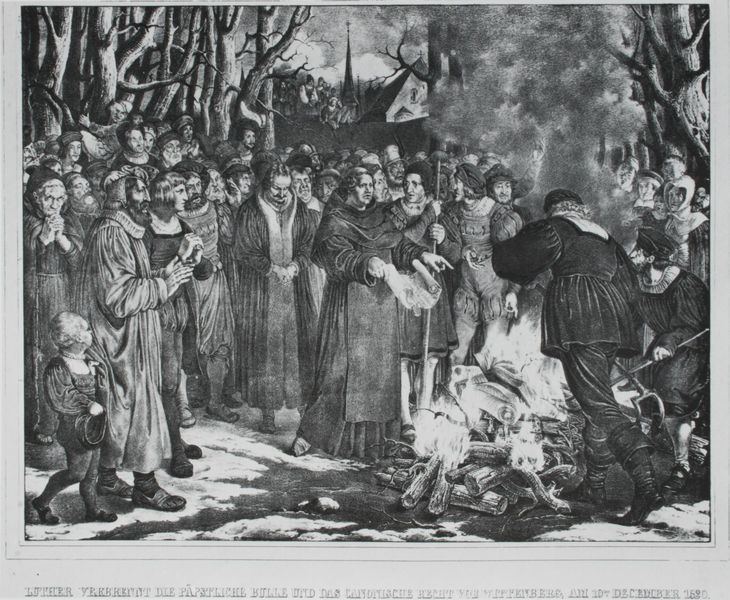
Titel: Luther verbrennt die päpstliche Bulle und das canonische Recht
Künstler: Adolph Menzel
Standort: Berlin
Institution: Staatliche Museen zu Berlin, Kupferstichkabinett
Schlagwörter: feuer, gruppe, himmel, mann, schatten, weiß, wolken, bäume, frauen, kirchturm, menschen, äste, abend, frau, grau, holz, licht, männer, schwarz, zeichnung, haus, schnee, masse, menge, versammlung, bart, mützen, geschichte, kragen, pelz, rahmen, bild, gesten, hände, ast, kalt, stamm, zweige, kirche, qualm, rauch, geistlicher, kutte, kind, saum, scheitel, wald, kinder, turm, schürze, schrift, bücher, papier, schuhe, dorf, giebel, grafik, graphik, kahl, winter, rand, figuren, angst, brand, abbild, fotografie, buch, brennen, flammen, kohle, knechte, druck, schwarzweiss, radierung, stich, illustration, uniform, schriften, soldat, mäntel, bleistift, hauben, beten, gebet, menschenmenge, kopie, rolle, pergament, scheite, prister, scheiter, pfarrer, rollen, rinde, flehen, mittelalter, wams, priester, kapelle, mönch, hellebarde, kostüme, luther, mönche, brennholz, holzscheite, stapel, schriftrolle, opfer, speer, zwerg, kupferstich, glauben, betend, gabel, flamen, verbrennung, krichturm, scheit, verbrennen, scheiterhaufen, beter, kleiner mann, pelze, bücherverbrennung, autodafe, raucsäule, verkohlt, wolklen, himmel historisch, lagerhaufen, katoliken, verbrnnung